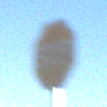
Verkehrszeichen: Stop
Umgebung: Outdoor, Nature
Tageszeit: MorningAfternoon
Wetter: Clear
Licht: Natural
Jahreszeit: Winter
Kontrast: HighContrast